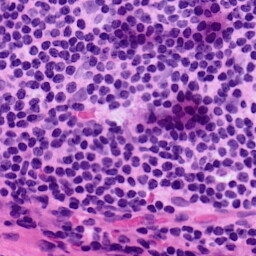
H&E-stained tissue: LymphNode